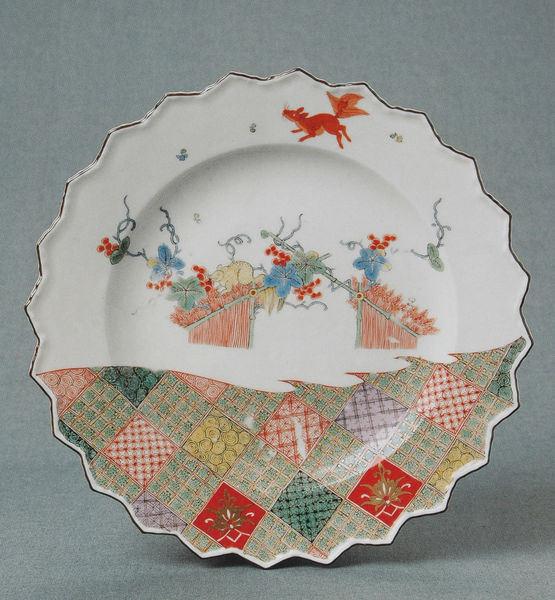
Titel: Teller
Institution: (Privatsammlung)
Schlagwörter: blau, blätter, vogel, weiß, gelb, grün, äste, blume, blumen, braun, bunt, grau, kariert, pastell, schwarz, blüte, blüten, hund, rot, tier, tiere, beige, karo, karriert, malerei, muster, ornament, schachbrett, schachbrettmuster, schale, schüssel, teller, felder, gold, pflanzen, rokoko, rund, früchte, hase, keramik, maus, ranken, trauben, farbig, japan, welle, wellen, farben, farbe, lila, violett, linien, rand, figuren, dekoration, dekor, floral, ornamente, verzierung, platte, japanisch, bemalt, foto, fotografie, oben, unten, karos, schwein, porzellan, wandteller, stern, beeren, asien, geschirr, kreise, tanne, ranke, photo, ornamental, chinesisch, ecken, china, quadrate, wappen, rauten, zacken, zickzack, fuchs, bambus, beere, ähren, goldrand, porzelan, bemalung, kunsthandwerk, gewebt, quadrat, viereck, vierecke, drachen, drache, lasur, fot, tief, photografie, gezackt, ratte, suppenteller, chinoisie, bone china, eichhörchen, eichhörnchen, patchwork, quilt, rto, ruchs, vierecken, zackenrand, zierteller, keramikzacken, flecker, bisamratte